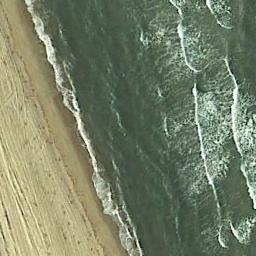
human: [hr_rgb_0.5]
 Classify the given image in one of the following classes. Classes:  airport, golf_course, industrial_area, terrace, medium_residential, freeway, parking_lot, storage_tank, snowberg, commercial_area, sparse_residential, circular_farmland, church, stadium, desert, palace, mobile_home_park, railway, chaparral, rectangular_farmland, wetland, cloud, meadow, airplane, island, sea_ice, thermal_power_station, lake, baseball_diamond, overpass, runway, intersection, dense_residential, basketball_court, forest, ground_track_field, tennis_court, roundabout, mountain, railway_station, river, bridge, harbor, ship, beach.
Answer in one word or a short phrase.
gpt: beach